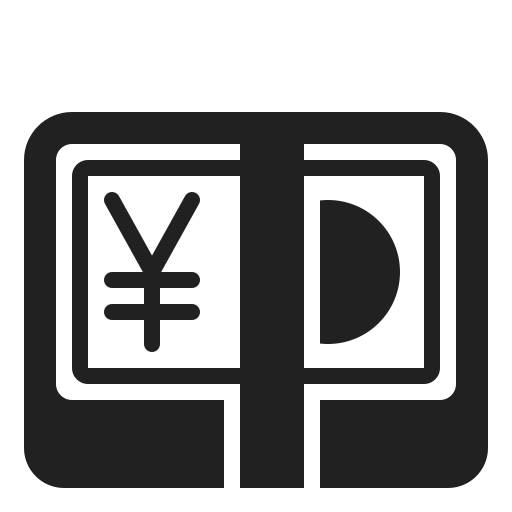
yen banknote high contrast